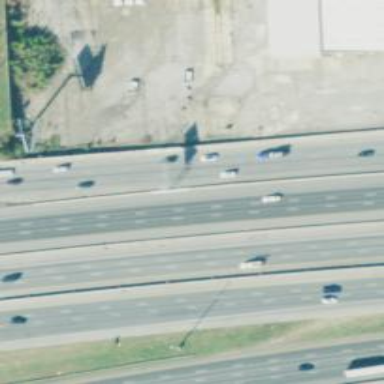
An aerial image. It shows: Asphalt motorway link.